Interaction volume radius: 10 \u00c5
Interaction volume height: 15 \u00c5
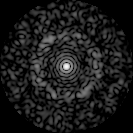
Disorder parameter: 0.8245